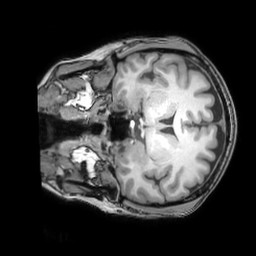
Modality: T1w
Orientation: coronal
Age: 34
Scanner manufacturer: philips
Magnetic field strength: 3 T
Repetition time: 0.007 s
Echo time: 0.003501 s